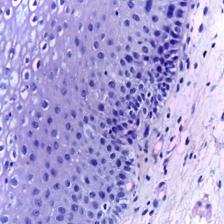
Diagnosis: Normal